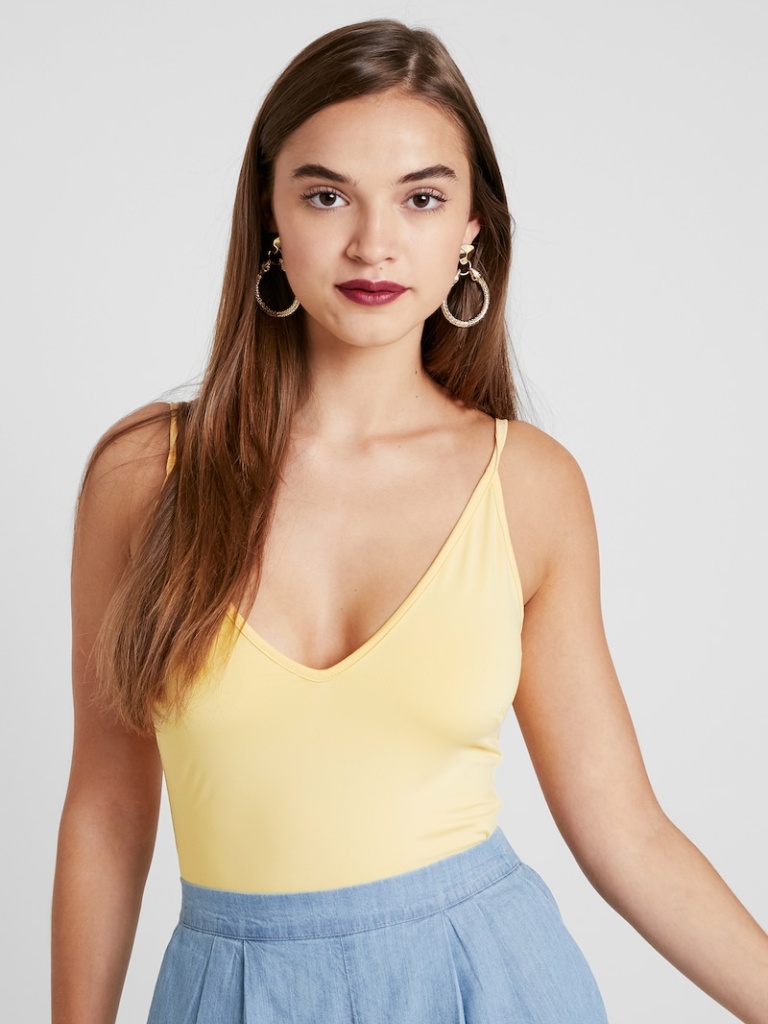
jersey tight sleeveless hip length Fully Tucked in v-neck bodysuit